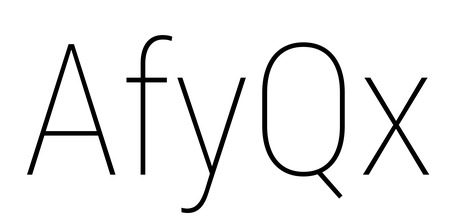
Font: Roboto_Condensed_Thin